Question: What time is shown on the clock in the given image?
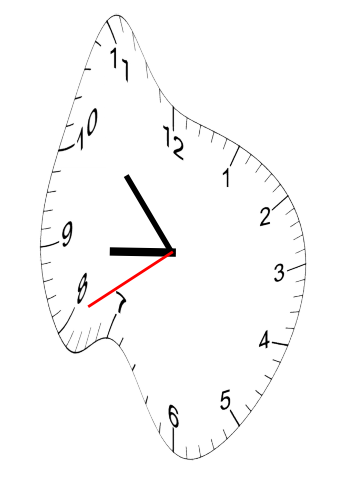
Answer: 08:52:40